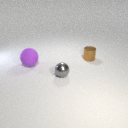
small brown metal cylinder to the right of large purple rubber sphere